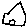
Label: house